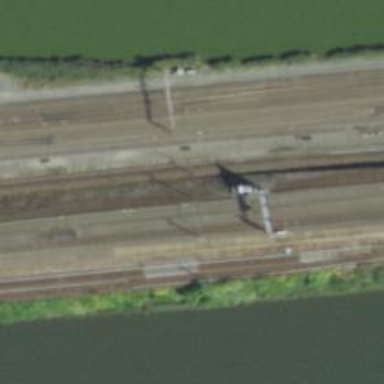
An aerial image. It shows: Railway with electrified contact lines.